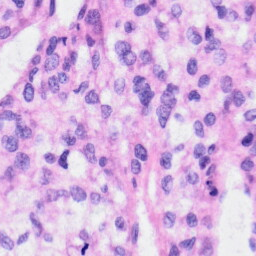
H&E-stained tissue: Liver